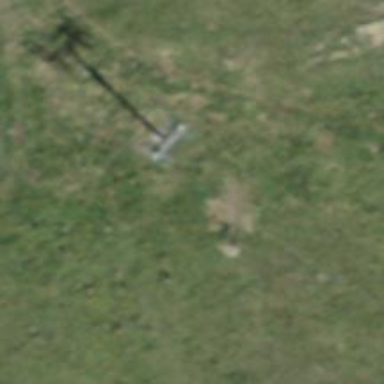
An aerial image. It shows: Pylon for aerialway.